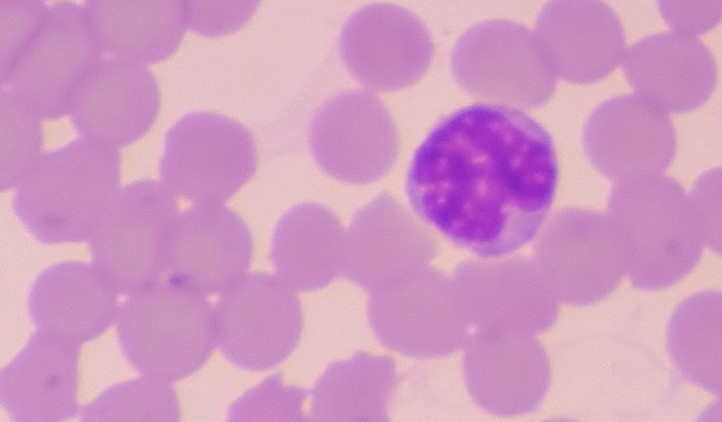
White blood cell type: Lymphocyte